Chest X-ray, AP view. Patient: 6 years old, sex F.
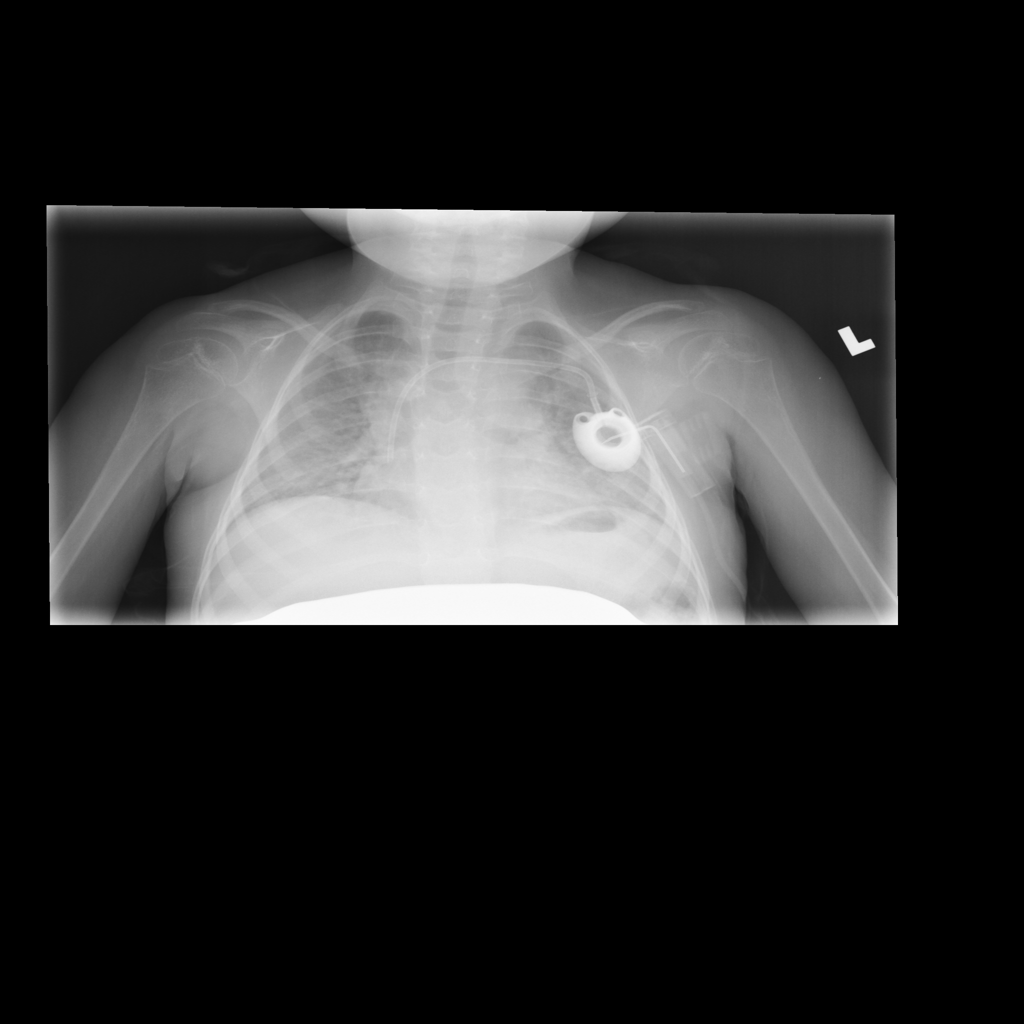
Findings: No Finding